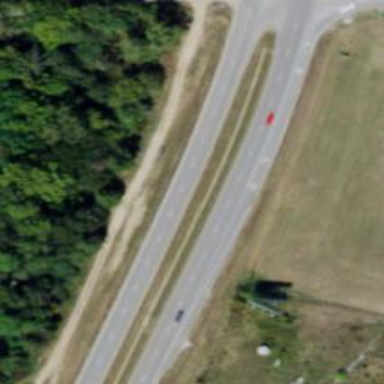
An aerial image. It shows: Asphalt dual carriageway classified as trunk highway.